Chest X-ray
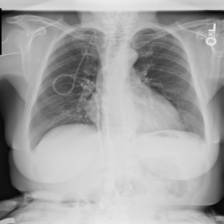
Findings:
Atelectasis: negative
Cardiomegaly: negative
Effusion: negative
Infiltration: negative
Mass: negative
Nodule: negative
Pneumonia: negative
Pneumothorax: negative
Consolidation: negative
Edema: negative
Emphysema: negative
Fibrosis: negative
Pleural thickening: negative
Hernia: negative